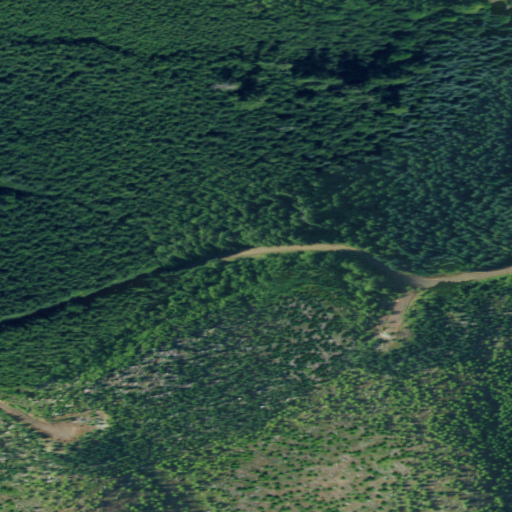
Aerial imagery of ridge(s) in Washington named Huckleberry Ridge containing evergreen forest and shrub